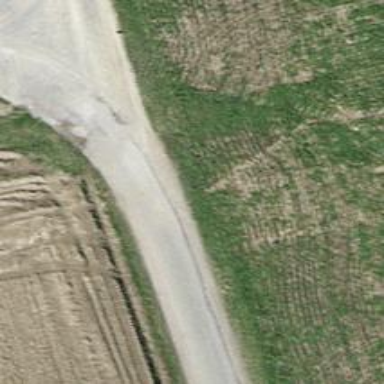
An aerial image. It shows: Track with grade 1 quality.